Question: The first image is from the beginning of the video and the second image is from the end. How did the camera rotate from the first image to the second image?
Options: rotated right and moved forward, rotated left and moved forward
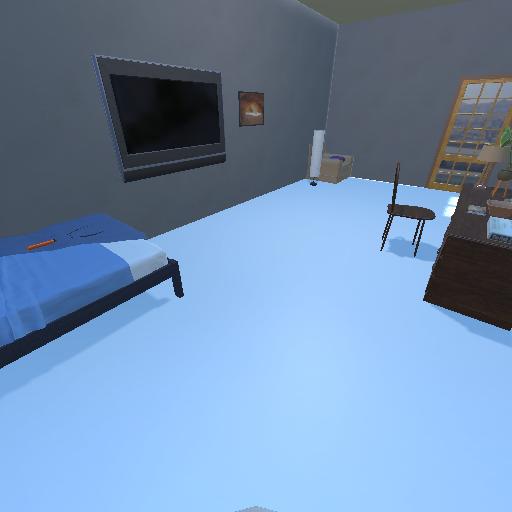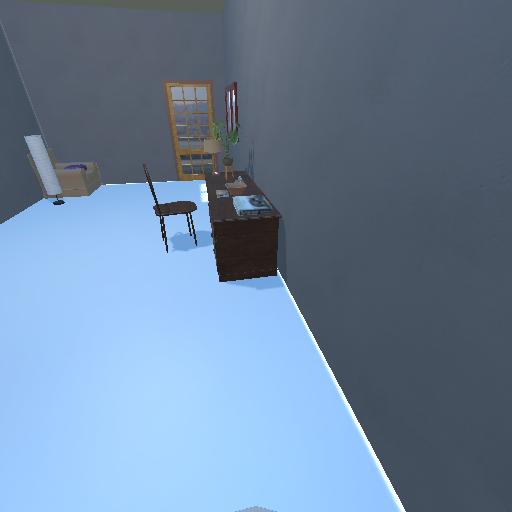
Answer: rotated right and moved forward